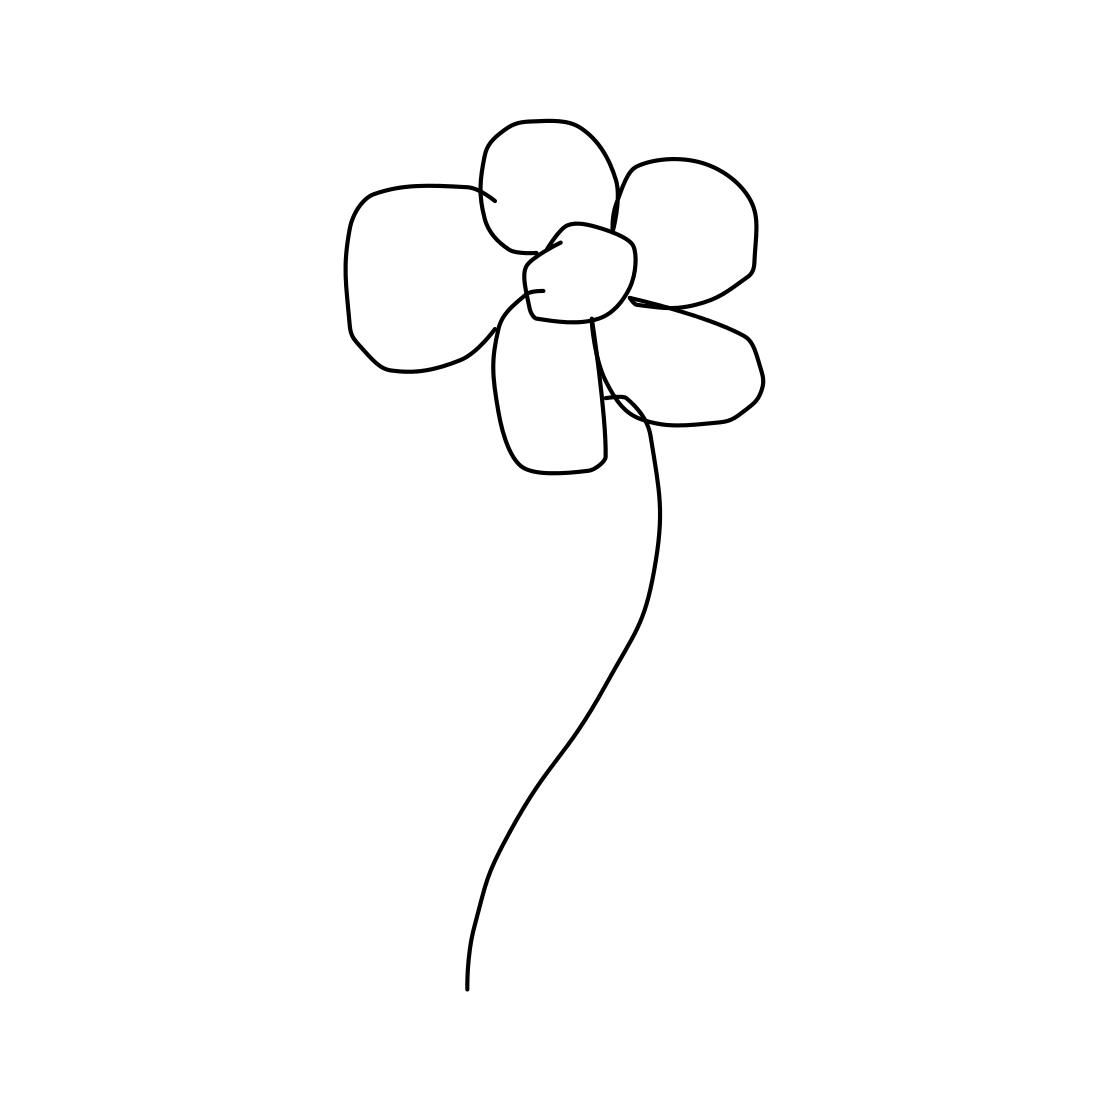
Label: flower with stem